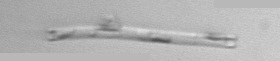
Label: Eucampia_morphytype1